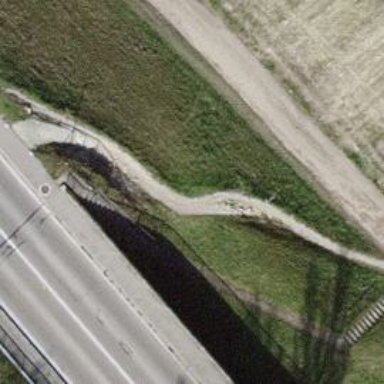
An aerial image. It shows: Concrete steps.